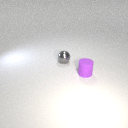
small gray metal sphere behind small purple rubber cylinder